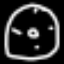
Label: clock